A time-domain waveform of one vibration snapshot from a rolling-element bearing is shown. Determine the bearing's health state. Answer with exactly one of: normal, inner_race, outer_race, ball.
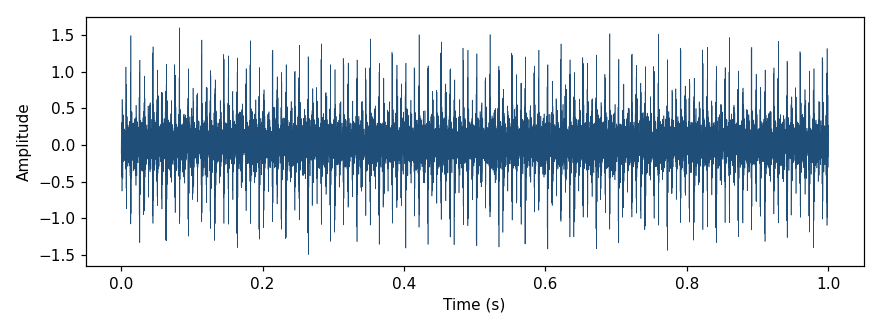
Answer: inner_race